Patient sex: F
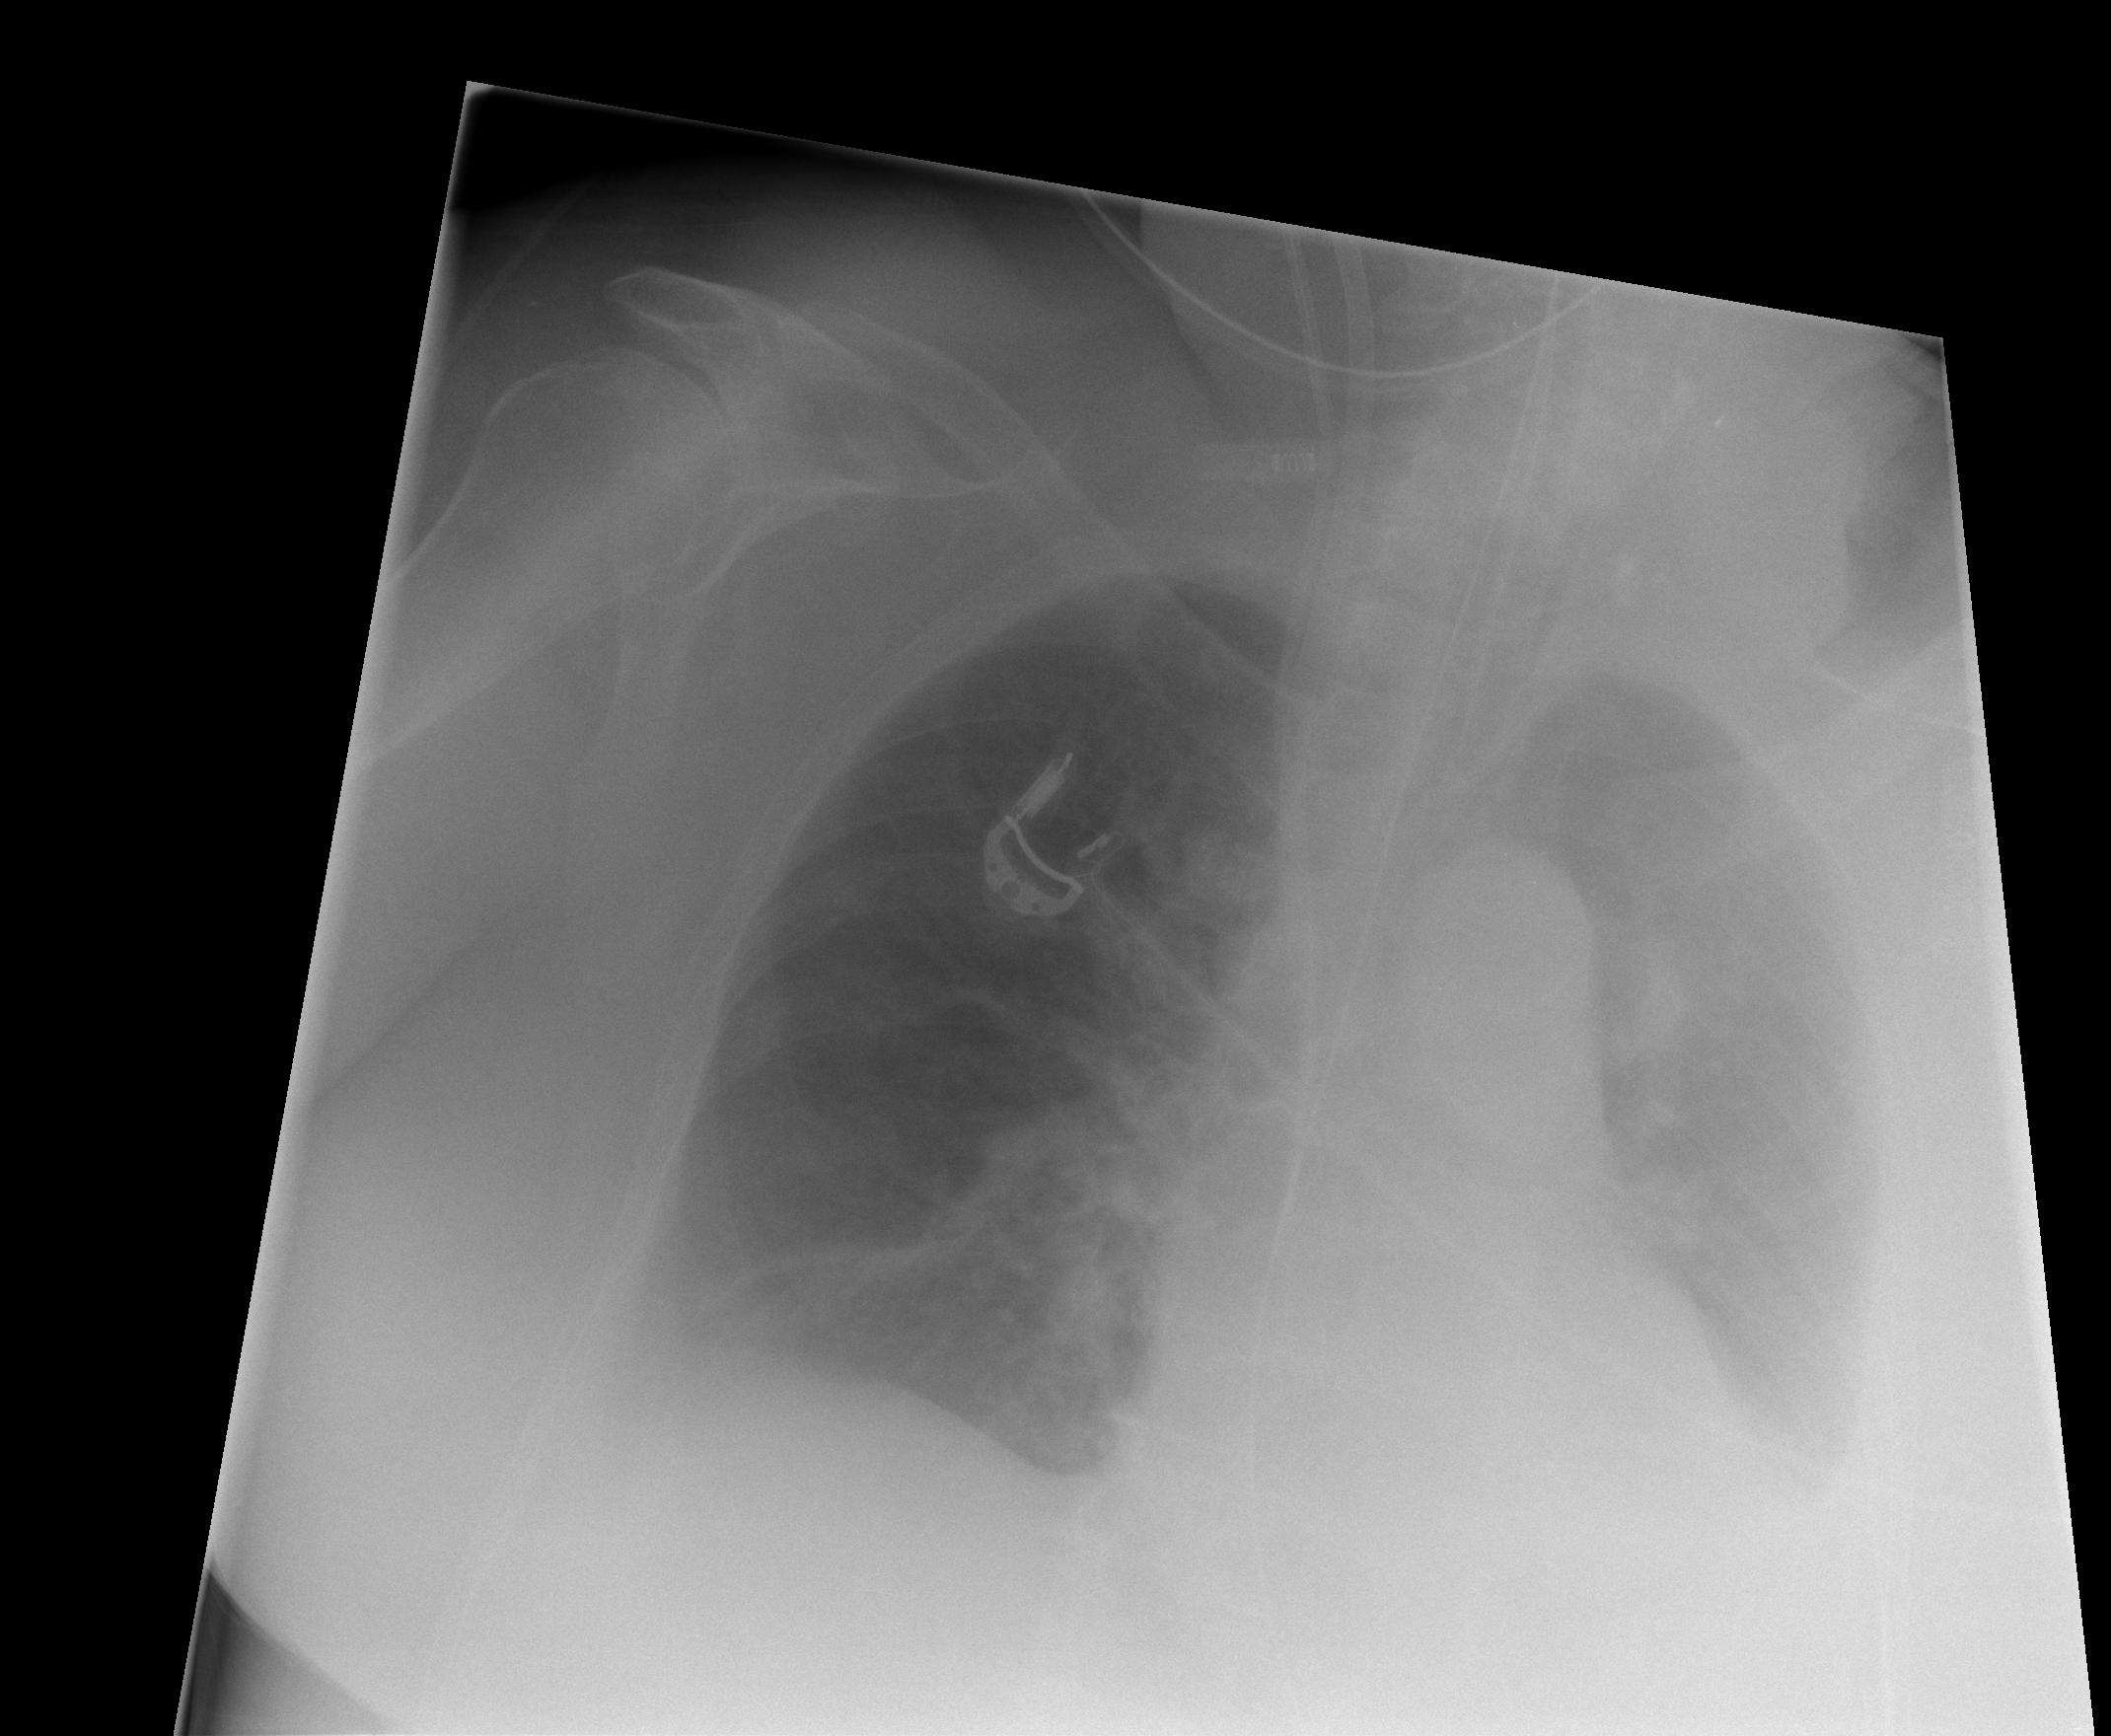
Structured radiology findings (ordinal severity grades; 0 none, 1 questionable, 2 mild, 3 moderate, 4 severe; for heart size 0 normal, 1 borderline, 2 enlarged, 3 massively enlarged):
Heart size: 2
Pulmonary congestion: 0
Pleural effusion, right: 2
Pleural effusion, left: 2
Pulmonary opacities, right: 0
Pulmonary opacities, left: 0
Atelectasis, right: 2
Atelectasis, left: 2